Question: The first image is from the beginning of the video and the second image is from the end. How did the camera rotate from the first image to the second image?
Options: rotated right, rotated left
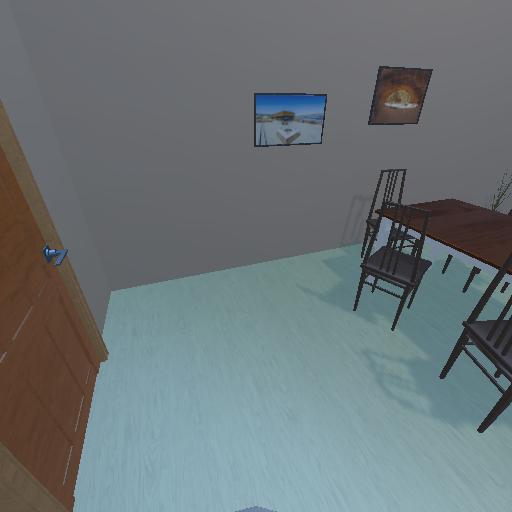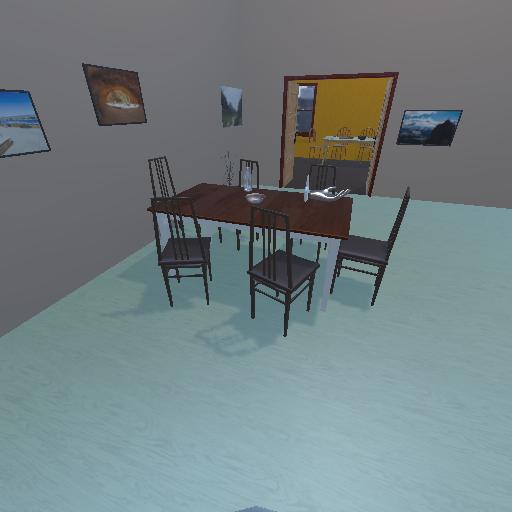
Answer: rotated right